Question: I will use exec PHP function to run a command and get the response, something like this:
'''
$stream = ssh2_exec($conn, 'php -v');
stream_set_blocking($stream, true);
$stream_out = ssh2_fetch_stream($stream, SSH2_STREAM_STDIO);
$data= stream_get_contents($stream_out);
'''
I am expecting that the data that is returned is in a table format, example below:

So I am interested in getting the 'Userid' values. What is the best way to do that? Maybe link to possible PHP functions to use?
Most of posts on stackoverflow suggest 'substr', but I don't think that I can use it because the table may be bigger or smaller.
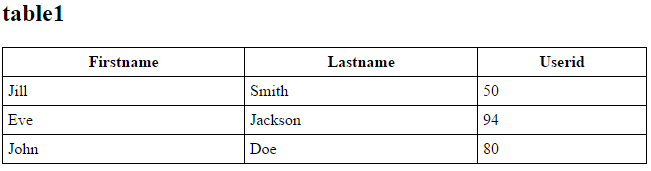
Answer: Considering that your input looks like
'''
--------------Table1-----------
fname | lname | userid
-----------------------------------
jakson jack 3
nils smith 44
'''
You can use a simple regex with 'preg_match_all':
'''
(?m)\d+(?=\s*$)
'''
:
- '(?m)''$'- '\d+'- '(?=\s*$)''\s*''\s''
''*''$'
In PHP, you need to declare a regex with delimiters, e.g.
'''
$pattern = "#\d+(?=\s*$)#m";
'''